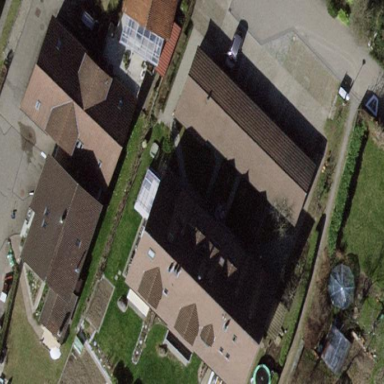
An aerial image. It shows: Garage with gabled roof.